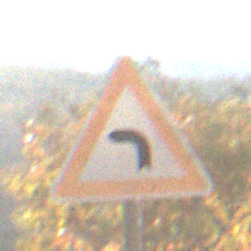
Verkehrszeichen: KurveLinks
Umgebung: Outdoor, Nature
Tageszeit: SunriseSunset
Wetter: Clear
Licht: Natural
Jahreszeit: NotSpecified
Kontrast: HighContrast